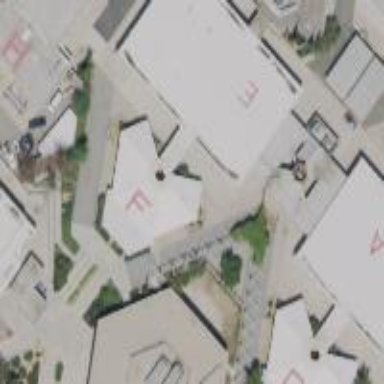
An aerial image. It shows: School building.